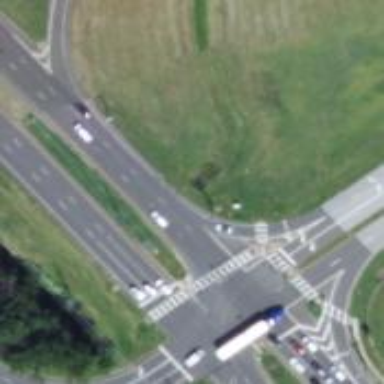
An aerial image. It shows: Trunk link highway.